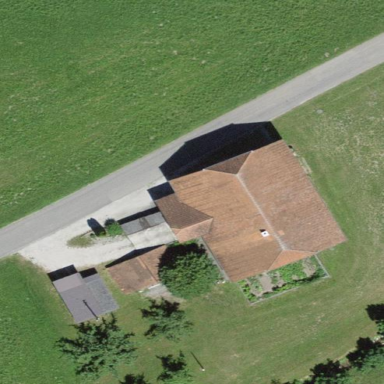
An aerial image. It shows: Farm building with half-hipped roof shape.